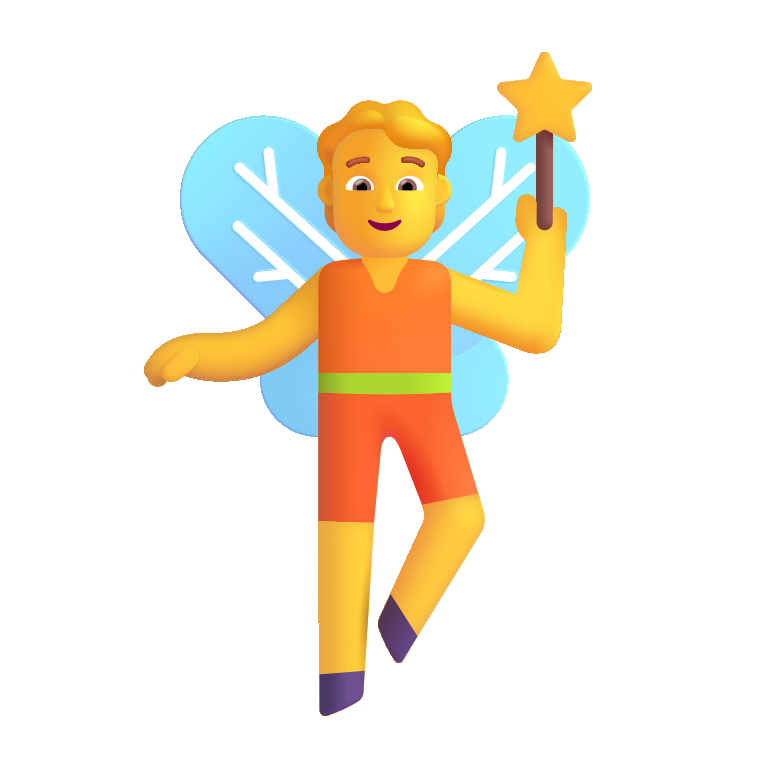
person fairy color default